Question: i want to show String Array from arrays.xml file to a as in the following figure
.
how to get this UI
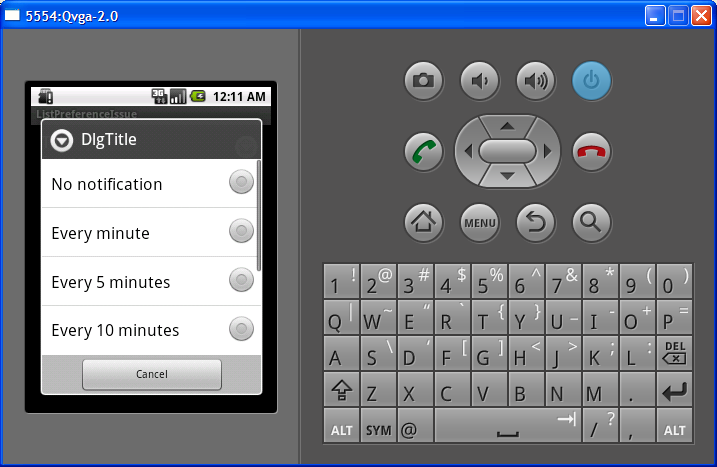
Answer: Very simple solution...
'''
private int position=0;
private void showDialog()
{
//For Default selection
AlertDialog.Builder builder=new AlertDialog.Builder(this);
builder.setTitle("Title");
builder.setSingleChoiceItems(R.array.string_array,position,new DialogInterface.OnClickListener() {
@Override
public void onClick(DialogInterface dialog, int which)
{
position=which;
}
});
builder.setPositiveButton("OK", new DialogInterface.OnClickListener() {
@Override
public void onClick(DialogInterface dialog, int which)
{
String str=getResources().getStringArray(R.array.string_array)[position];
Toast.makeText(TestActivity.this, "You are Selected:"+str, Toast.LENGTH_SHORT).show();
}
});
builder.show();
}
'''
'''
<resources>
<string-array name="string_array">
<item>Android</item>
<item>Black Berry</item>
<item>Iphone</item>
</string-array>
</resources>
'''